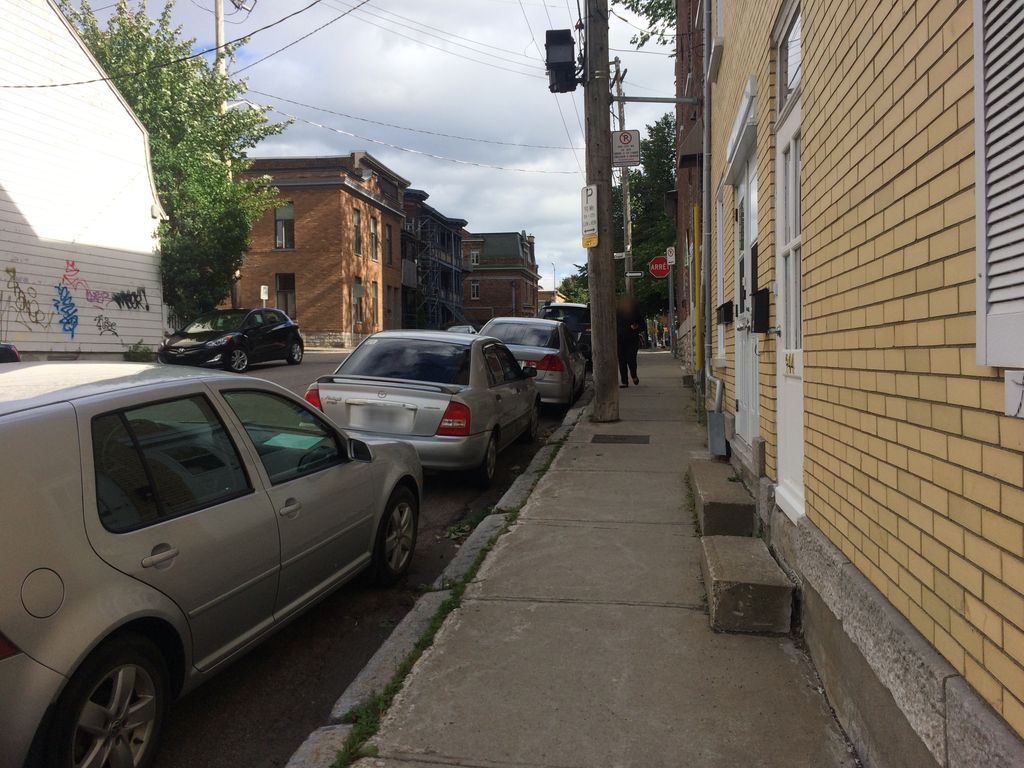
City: quebec_city